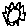
Label: sun